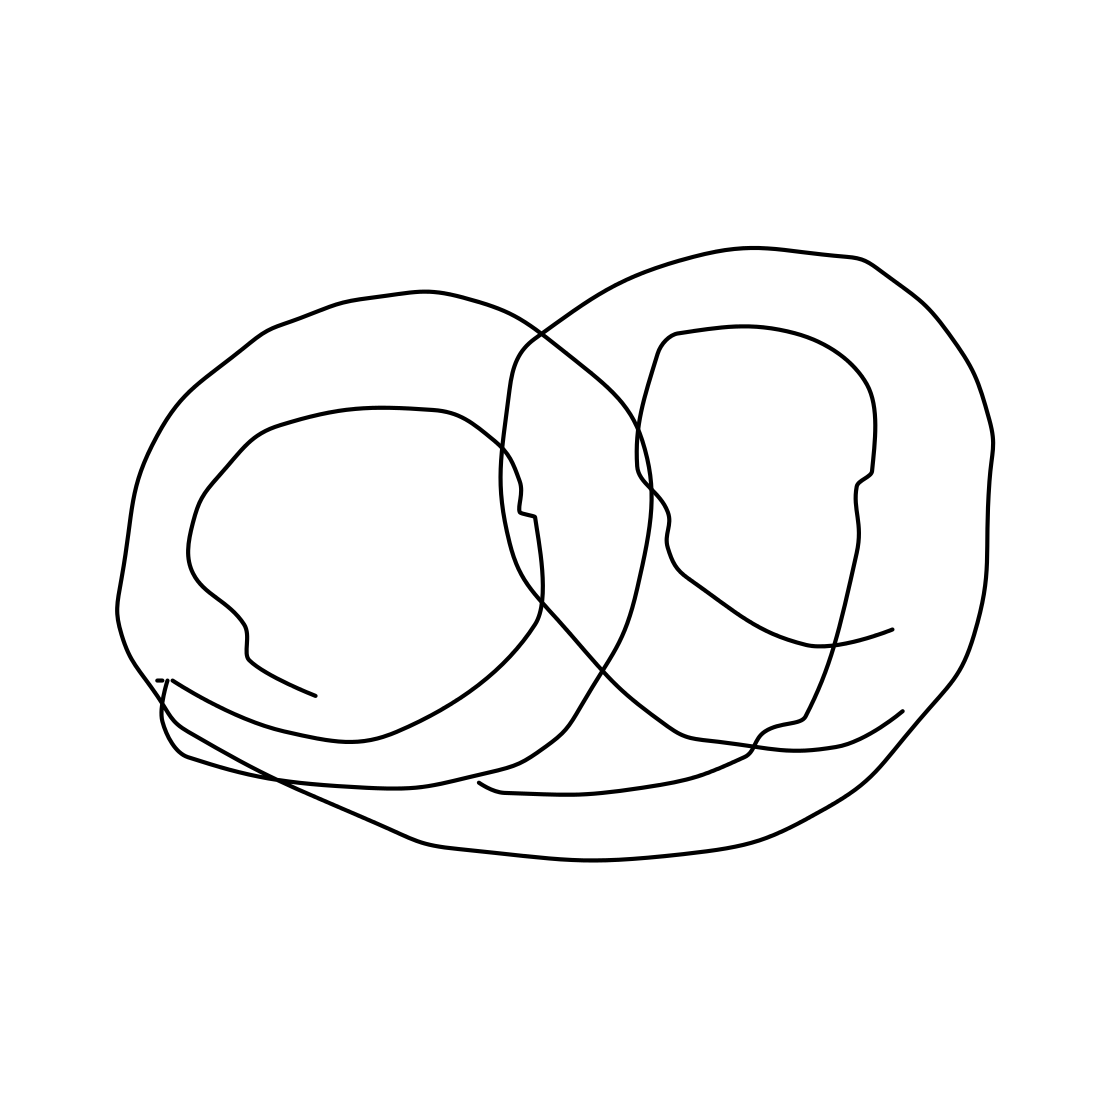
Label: pretzel